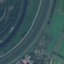
Land use / land cover: River